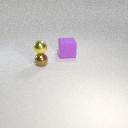
small brown metal sphere to the left of large purple rubber cube